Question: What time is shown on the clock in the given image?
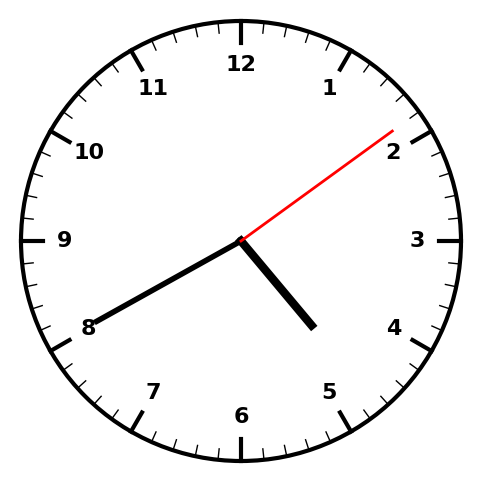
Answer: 04:40:09